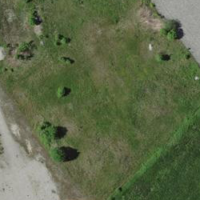
EUNIS habitat code: 25
Species observed at this site:
Pseudochorthippus parallelus
Ectophasia crassipennis
Bembecinus tridens
Roeseliana roeselii